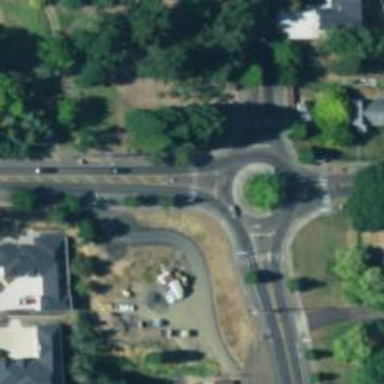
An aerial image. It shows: Marked road crossing with pedestrian island.